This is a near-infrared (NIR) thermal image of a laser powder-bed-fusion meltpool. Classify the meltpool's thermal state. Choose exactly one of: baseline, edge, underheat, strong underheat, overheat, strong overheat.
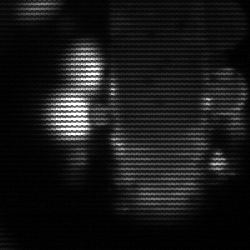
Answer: strong underheat